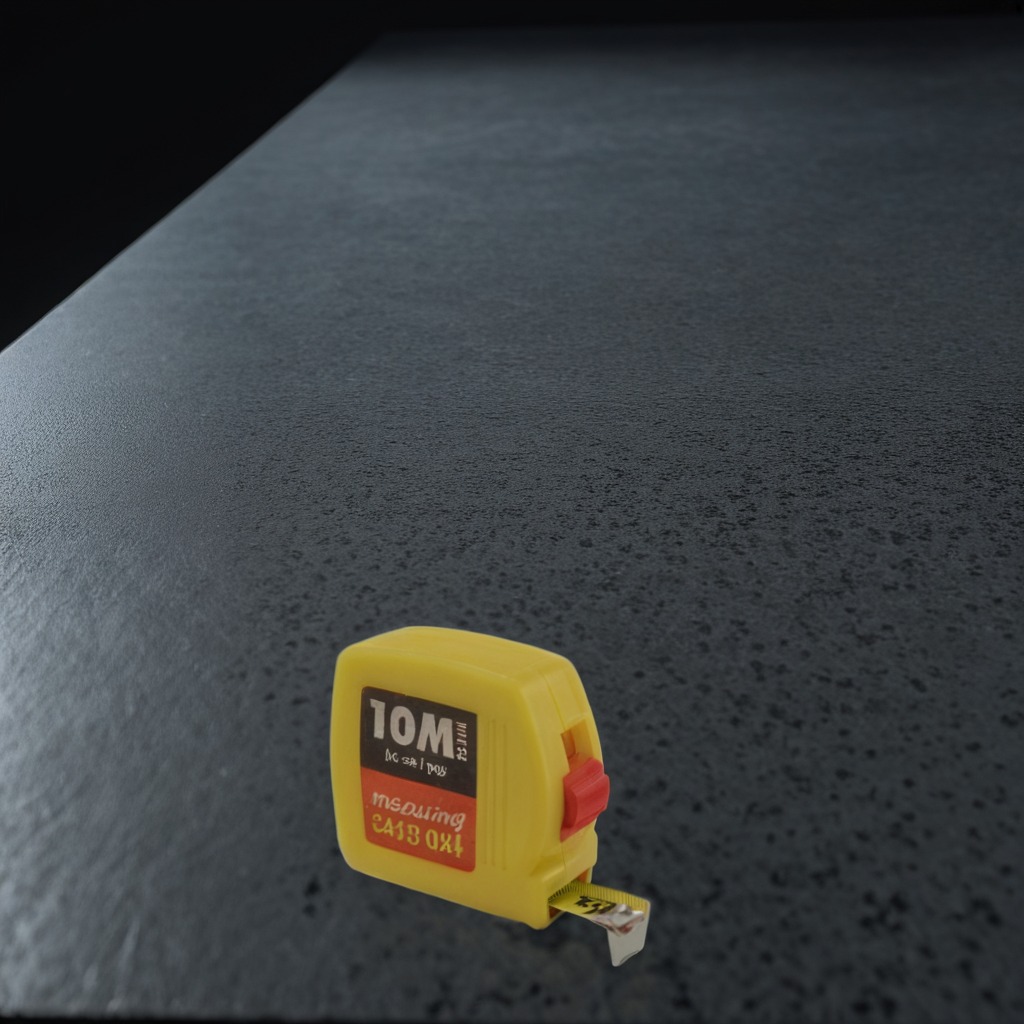
A measuring tape is lying on the clean granite table inside a workshop at night dim ambient light soft shadows worn but